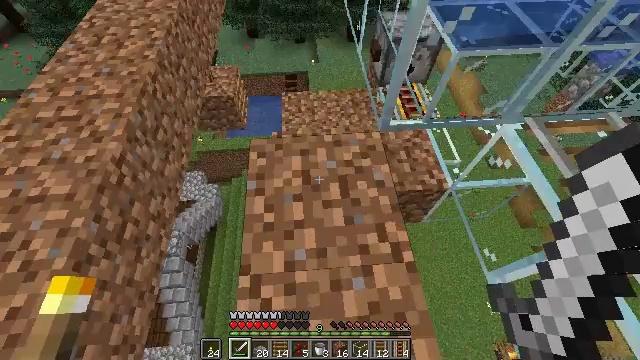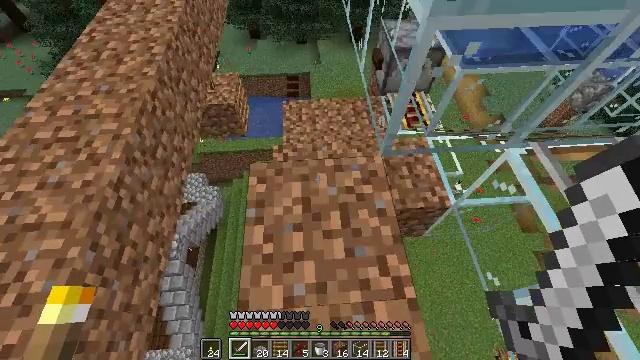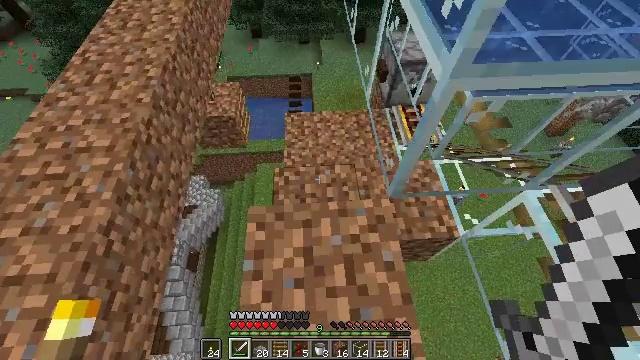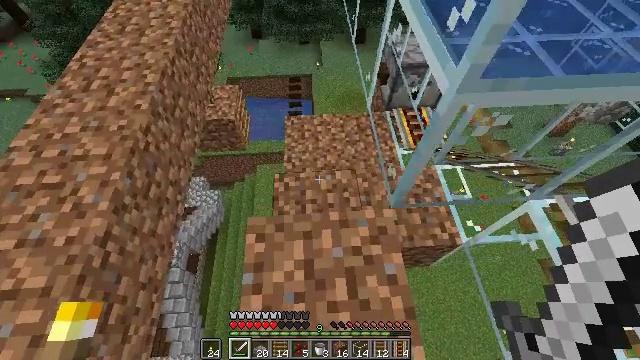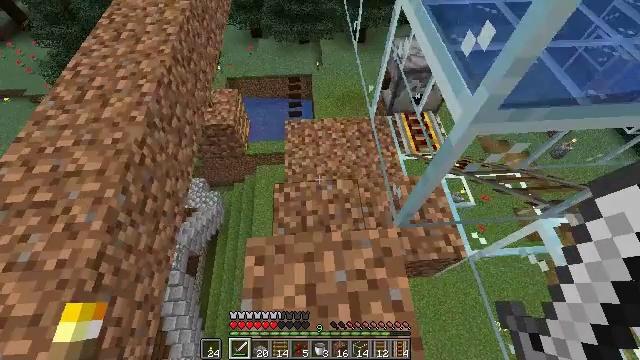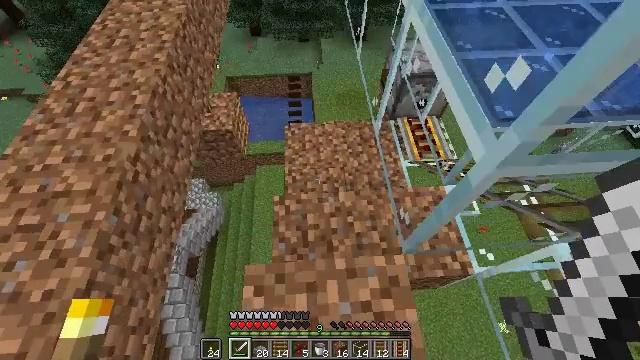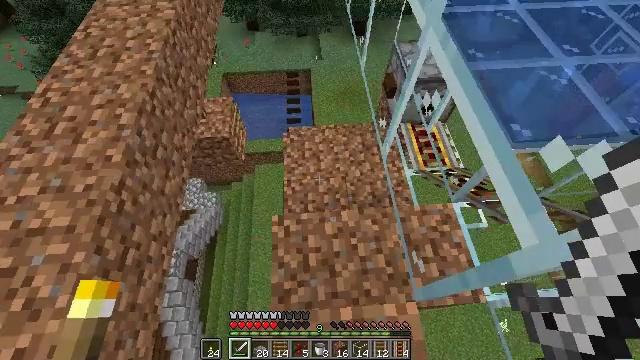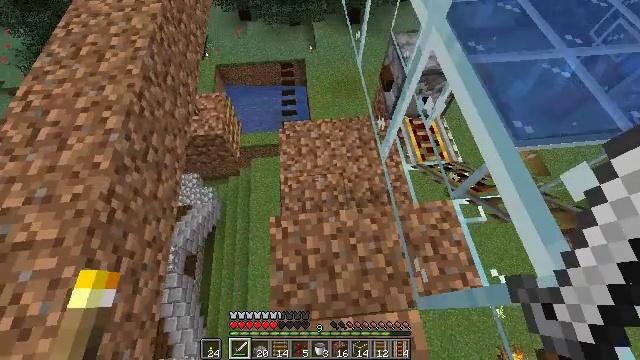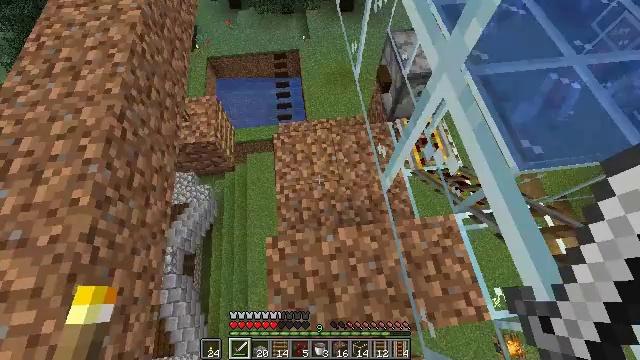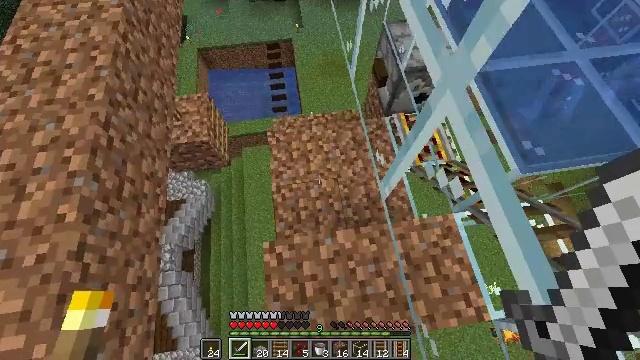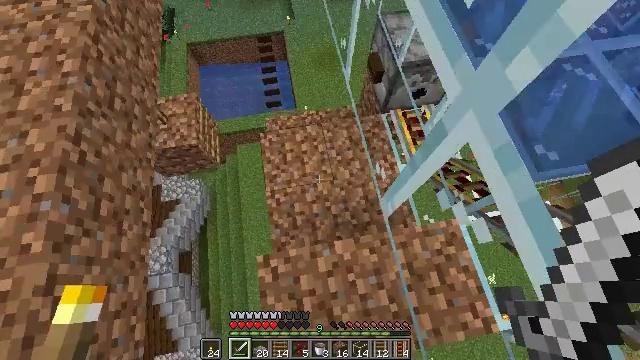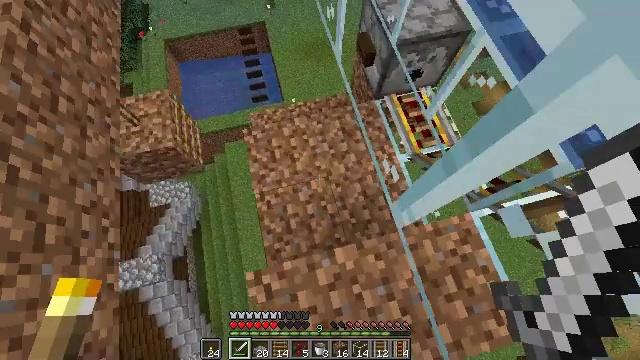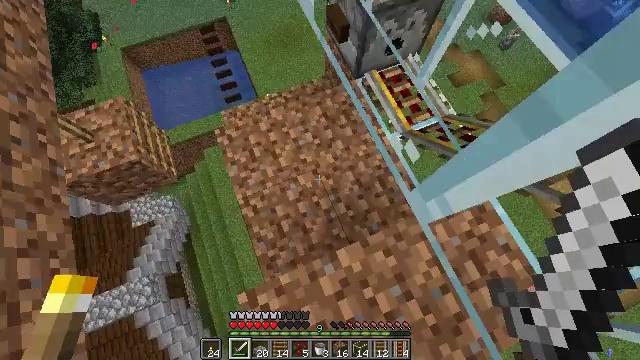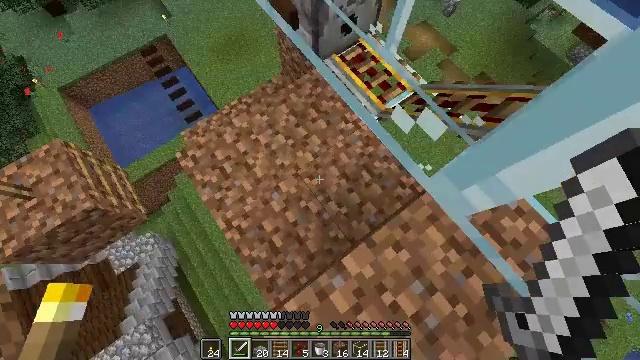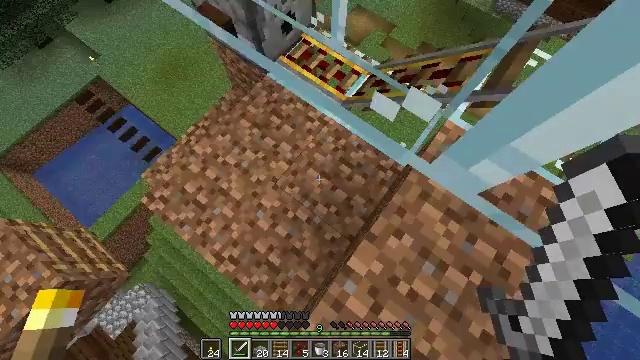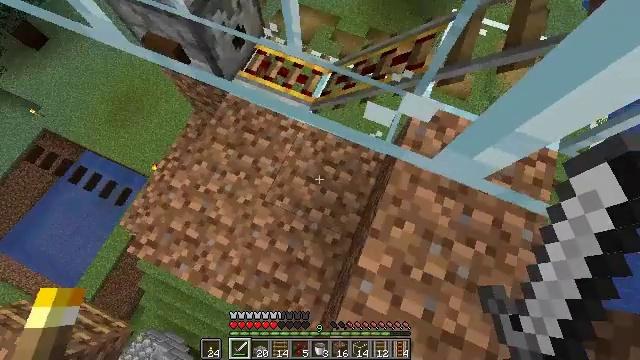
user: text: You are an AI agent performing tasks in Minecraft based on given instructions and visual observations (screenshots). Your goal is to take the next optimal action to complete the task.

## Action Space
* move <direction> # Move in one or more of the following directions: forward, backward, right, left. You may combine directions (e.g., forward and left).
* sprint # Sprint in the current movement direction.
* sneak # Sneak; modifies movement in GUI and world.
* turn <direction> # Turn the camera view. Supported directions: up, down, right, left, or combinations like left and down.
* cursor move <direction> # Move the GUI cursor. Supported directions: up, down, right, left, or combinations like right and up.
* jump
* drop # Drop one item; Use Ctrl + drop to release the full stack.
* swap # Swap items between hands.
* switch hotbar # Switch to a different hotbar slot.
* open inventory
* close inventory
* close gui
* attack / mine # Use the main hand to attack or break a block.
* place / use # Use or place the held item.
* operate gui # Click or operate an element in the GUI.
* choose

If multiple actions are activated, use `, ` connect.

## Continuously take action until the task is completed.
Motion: motion action
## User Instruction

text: Get dirt block.
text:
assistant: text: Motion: move forward
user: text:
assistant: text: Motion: move forward
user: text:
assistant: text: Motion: move forward
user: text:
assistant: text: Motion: move forward
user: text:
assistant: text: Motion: move forward
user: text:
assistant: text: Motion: move forward, turn down
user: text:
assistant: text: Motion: move forward, turn right and down
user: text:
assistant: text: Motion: move forward, turn right and down
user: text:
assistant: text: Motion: move forward, turn right and down
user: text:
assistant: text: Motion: move forward, turn right and down
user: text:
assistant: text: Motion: turn right and down
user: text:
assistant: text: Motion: turn right and down
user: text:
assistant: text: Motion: turn right
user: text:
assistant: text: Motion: turn right
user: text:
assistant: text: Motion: turn right
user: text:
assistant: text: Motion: turn right
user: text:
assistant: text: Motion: turn right
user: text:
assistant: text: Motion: sneak, turn right and up
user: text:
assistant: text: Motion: sneak, turn right and up
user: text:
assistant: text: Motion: sneak, turn right and up
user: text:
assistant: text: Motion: sneak, turn right and up
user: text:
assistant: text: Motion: sneak, turn right and up
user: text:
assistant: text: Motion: sneak, turn right and up
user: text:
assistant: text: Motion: sneak
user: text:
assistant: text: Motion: sneak
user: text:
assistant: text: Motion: sneak
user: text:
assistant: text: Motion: sneak
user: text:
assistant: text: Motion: sneak, attack / mine
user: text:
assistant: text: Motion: sneak, attack / mine
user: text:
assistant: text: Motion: sneak, attack / mine